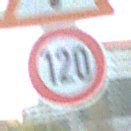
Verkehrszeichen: Geschwindigkeit120
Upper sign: Gefahrenstelle
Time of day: MorningAfternoon
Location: Outdoor (Urban)
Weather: PartlyCloudy
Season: NotSpecified
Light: Natural